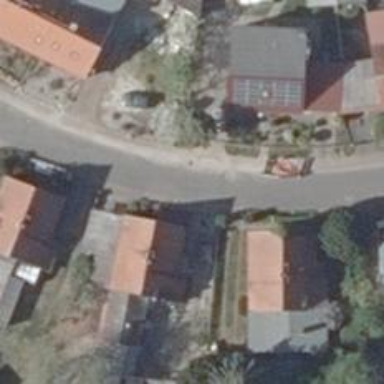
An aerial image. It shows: Smooth asphalt road in residential area.